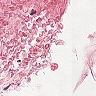
Metastatic tissue present: no